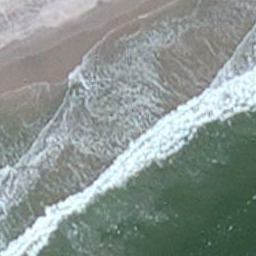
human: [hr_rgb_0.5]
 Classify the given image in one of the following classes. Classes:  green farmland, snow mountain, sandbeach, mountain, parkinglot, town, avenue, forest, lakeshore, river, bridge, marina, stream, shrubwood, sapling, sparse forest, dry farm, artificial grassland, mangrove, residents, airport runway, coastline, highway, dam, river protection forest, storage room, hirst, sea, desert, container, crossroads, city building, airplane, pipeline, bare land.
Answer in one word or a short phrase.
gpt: coastline